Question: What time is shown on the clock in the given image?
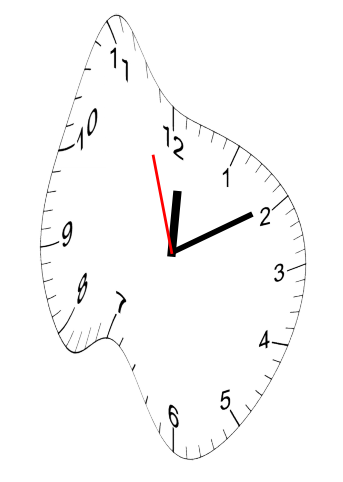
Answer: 12:09:57